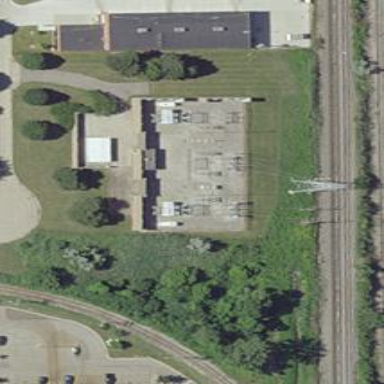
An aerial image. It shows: Switch used for power control.